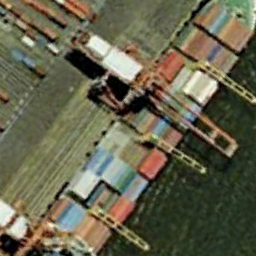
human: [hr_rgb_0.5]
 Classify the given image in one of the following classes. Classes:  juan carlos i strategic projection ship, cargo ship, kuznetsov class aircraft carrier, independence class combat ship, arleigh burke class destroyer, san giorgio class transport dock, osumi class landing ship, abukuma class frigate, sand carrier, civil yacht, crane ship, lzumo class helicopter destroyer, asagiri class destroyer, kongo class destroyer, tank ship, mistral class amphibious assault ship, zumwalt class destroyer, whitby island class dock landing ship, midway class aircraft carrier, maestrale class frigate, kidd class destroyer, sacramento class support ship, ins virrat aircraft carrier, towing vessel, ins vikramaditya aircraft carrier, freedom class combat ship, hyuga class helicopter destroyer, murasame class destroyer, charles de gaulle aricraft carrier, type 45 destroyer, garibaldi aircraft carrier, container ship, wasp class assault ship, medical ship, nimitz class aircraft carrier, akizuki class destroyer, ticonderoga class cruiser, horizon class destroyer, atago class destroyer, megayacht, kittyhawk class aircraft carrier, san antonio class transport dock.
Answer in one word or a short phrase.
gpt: Container ship